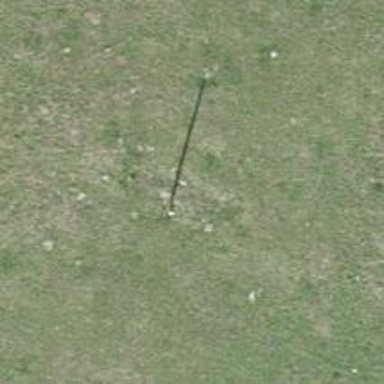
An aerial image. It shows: Power pole.